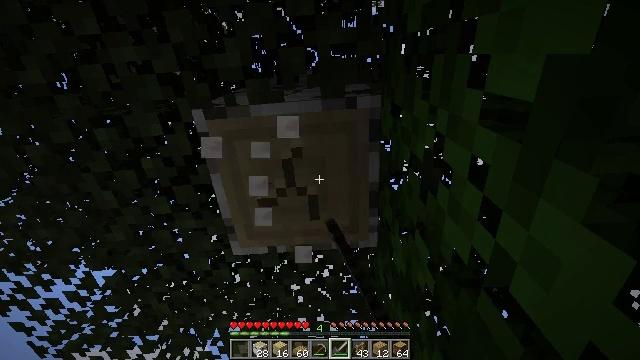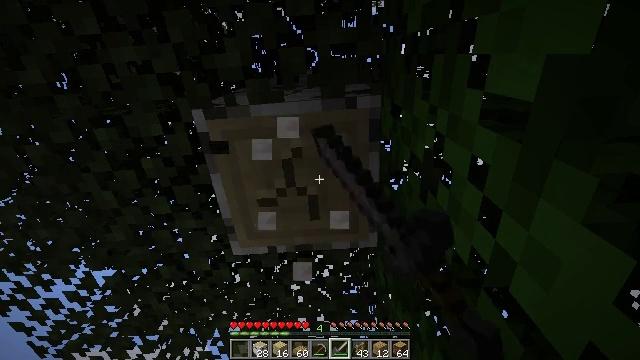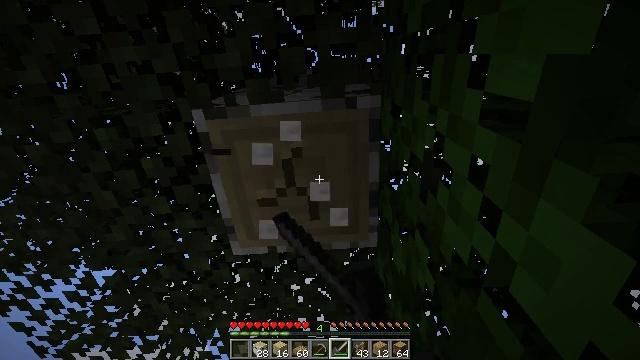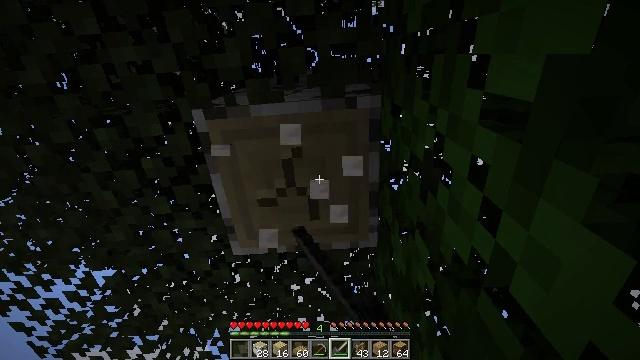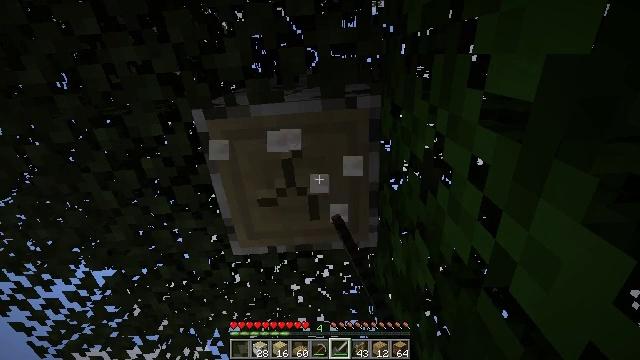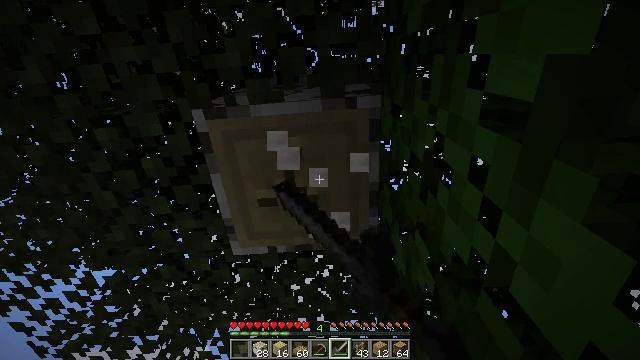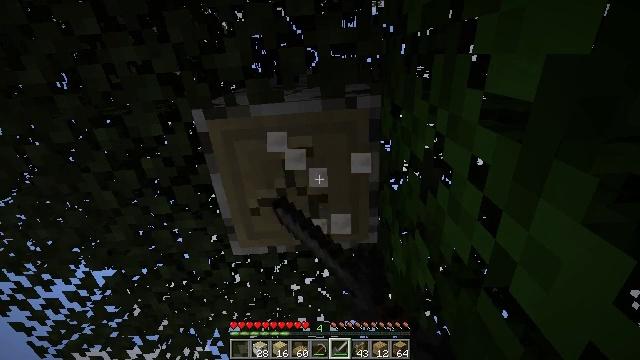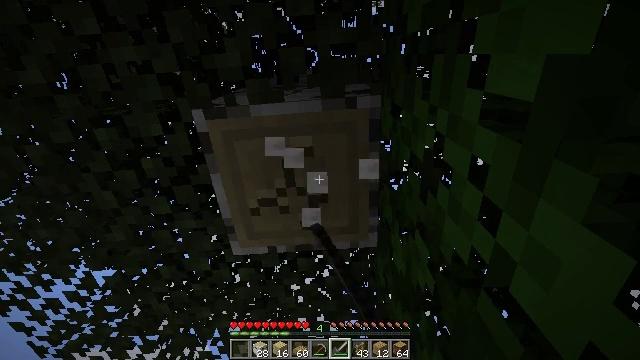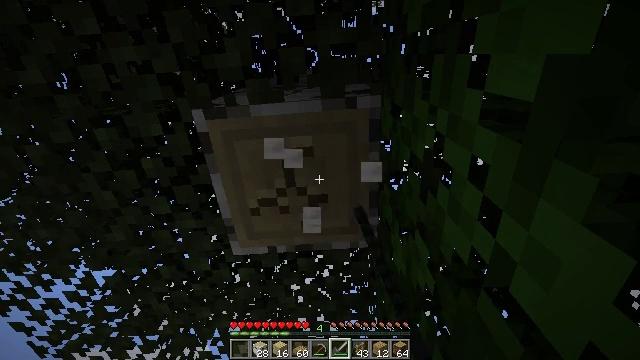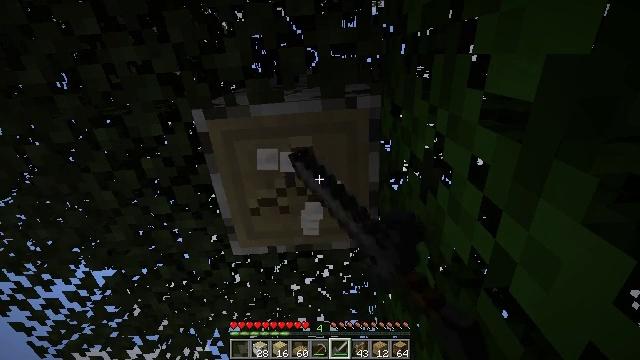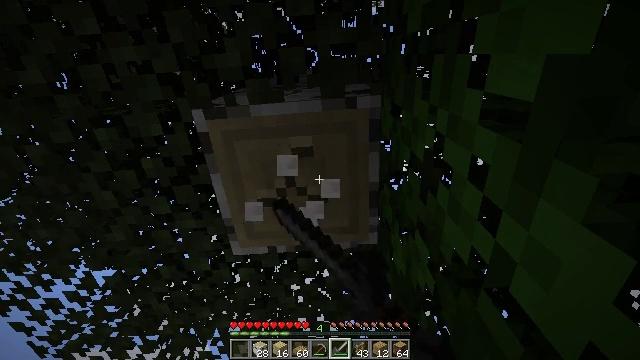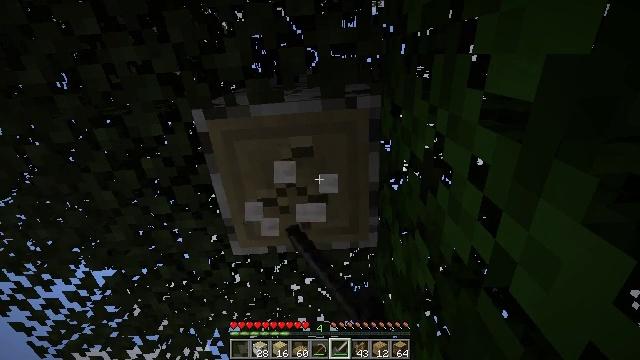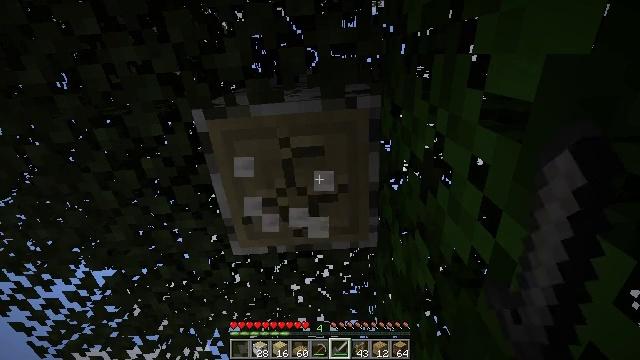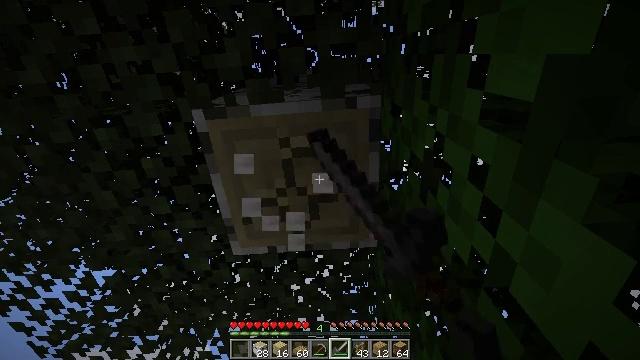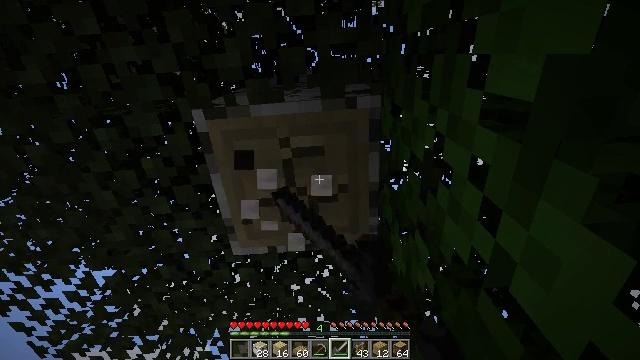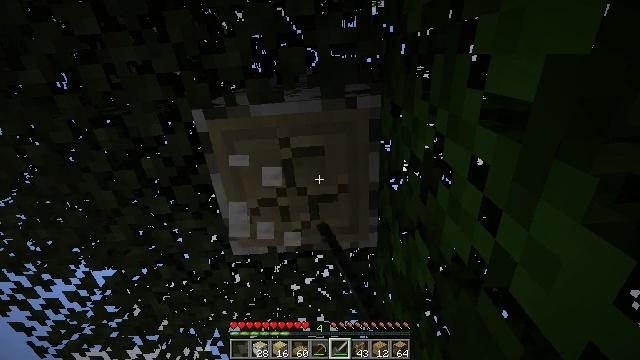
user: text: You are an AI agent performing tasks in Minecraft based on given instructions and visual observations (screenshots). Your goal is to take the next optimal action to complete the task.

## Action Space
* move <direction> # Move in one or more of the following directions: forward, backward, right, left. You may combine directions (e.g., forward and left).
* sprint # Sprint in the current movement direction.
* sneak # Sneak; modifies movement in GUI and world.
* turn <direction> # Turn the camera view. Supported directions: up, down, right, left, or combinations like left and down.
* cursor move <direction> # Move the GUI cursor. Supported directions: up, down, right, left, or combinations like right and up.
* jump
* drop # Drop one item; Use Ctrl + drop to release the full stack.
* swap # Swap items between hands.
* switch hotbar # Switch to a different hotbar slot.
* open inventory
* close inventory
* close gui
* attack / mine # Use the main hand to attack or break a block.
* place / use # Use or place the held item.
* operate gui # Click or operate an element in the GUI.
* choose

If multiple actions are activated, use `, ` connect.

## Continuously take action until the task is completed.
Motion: motion action
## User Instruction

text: Use your axe to get birch logs.
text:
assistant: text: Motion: attack / mine
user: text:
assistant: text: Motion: attack / mine
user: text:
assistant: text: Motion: attack / mine
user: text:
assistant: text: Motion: attack / mine
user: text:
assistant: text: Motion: attack / mine
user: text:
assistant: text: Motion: attack / mine
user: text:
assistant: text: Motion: attack / mine
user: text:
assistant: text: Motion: attack / mine
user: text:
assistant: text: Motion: attack / mine
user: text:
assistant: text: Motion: attack / mine
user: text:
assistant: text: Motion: attack / mine
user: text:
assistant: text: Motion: attack / mine
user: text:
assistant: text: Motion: attack / mine
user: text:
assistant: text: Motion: attack / mine
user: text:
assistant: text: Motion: attack / mine
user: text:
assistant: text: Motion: attack / mine
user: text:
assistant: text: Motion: attack / mine
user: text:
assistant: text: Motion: attack / mine
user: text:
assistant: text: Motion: attack / mine
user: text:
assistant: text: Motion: attack / mine
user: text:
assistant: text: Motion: attack / mine
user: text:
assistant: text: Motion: attack / mine
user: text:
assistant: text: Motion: attack / mine
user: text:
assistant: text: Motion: attack / mine
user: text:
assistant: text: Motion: attack / mine
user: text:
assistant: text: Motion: attack / mine
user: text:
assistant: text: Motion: attack / mine
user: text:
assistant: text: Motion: attack / mine
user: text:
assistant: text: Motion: attack / mine
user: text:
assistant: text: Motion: attack / mine